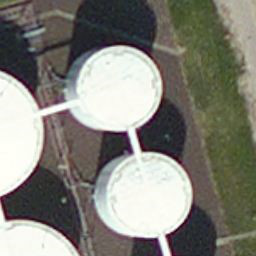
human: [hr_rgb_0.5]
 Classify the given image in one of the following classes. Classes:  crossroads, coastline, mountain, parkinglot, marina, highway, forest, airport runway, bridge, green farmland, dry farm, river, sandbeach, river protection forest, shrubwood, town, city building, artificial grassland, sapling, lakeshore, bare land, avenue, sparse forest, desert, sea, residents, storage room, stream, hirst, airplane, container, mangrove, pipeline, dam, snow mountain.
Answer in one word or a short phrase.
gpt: storage room